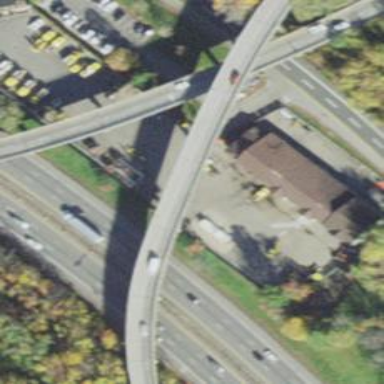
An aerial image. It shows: Bridge over motorway.